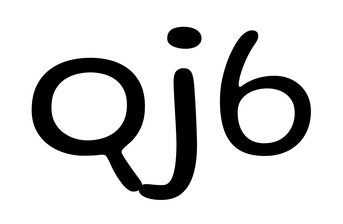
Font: Gluten_Light